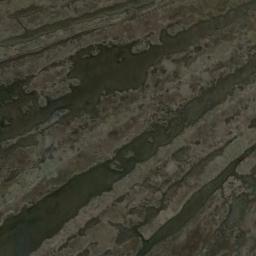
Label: wetland